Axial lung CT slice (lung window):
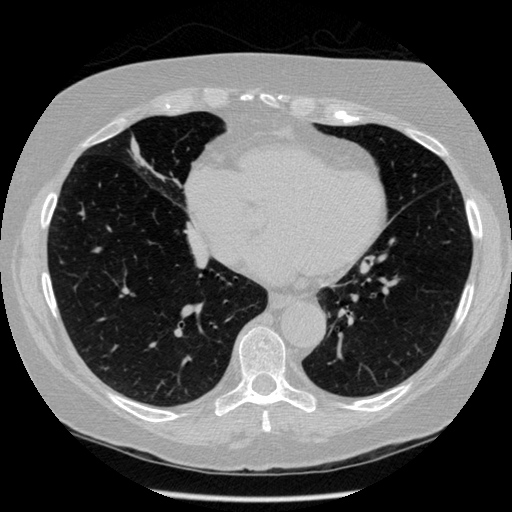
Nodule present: no